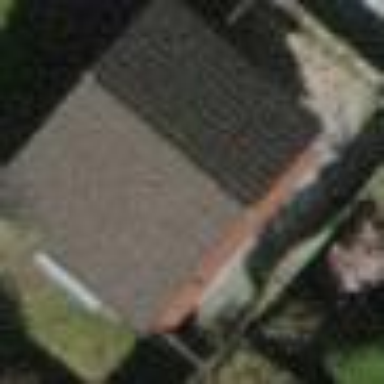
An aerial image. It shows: Building with tiled roof.